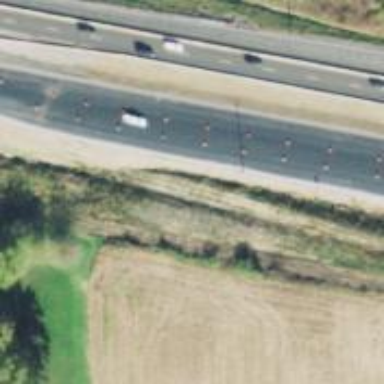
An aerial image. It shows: Motorway.